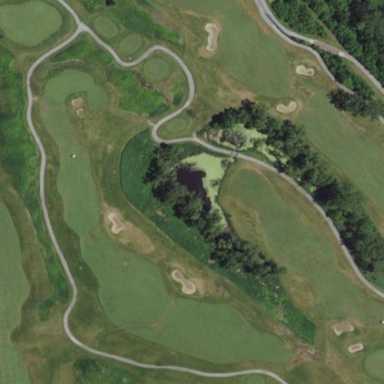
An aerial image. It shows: Water hazard on golf course.